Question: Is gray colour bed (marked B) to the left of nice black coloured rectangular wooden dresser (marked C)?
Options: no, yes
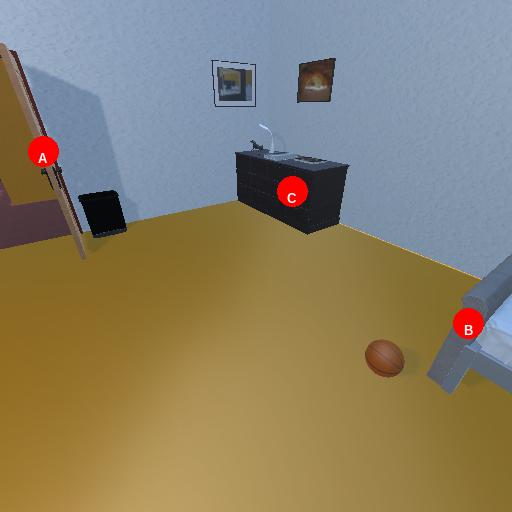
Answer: no